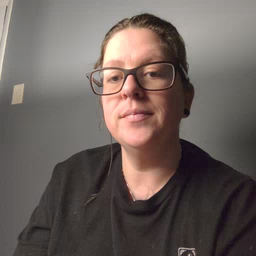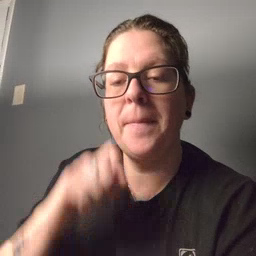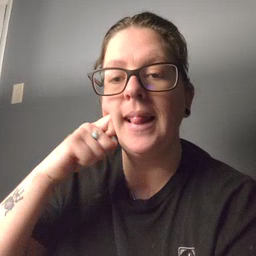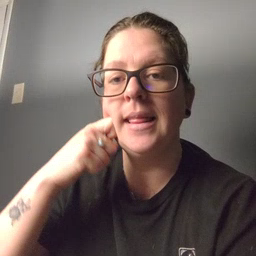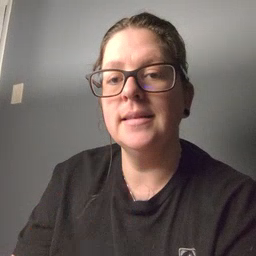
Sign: apple